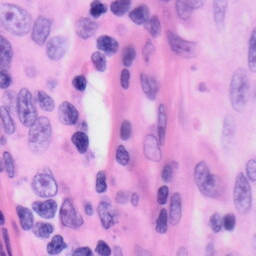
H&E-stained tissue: Skin